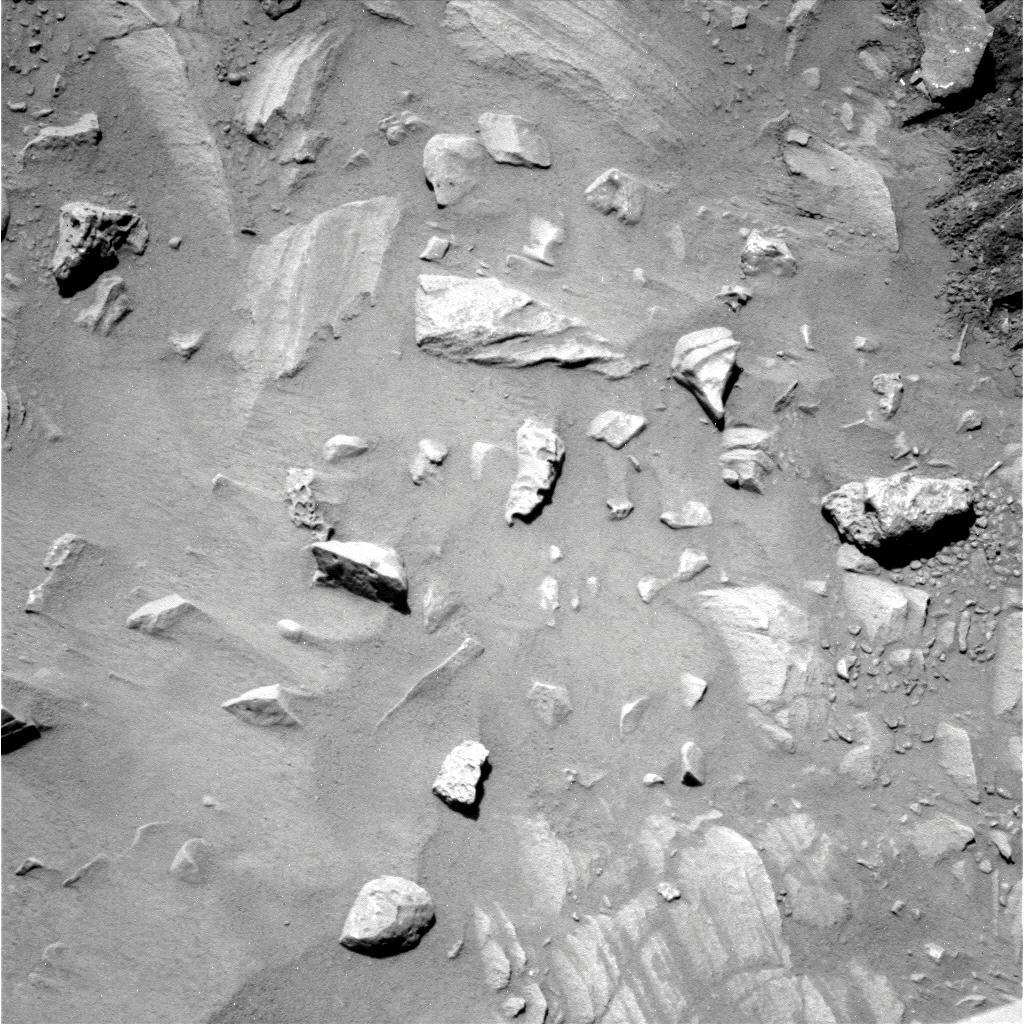
Terrain classes present: Bedrock, Gravel / Sand / Soil, Rock, Shadow, Track